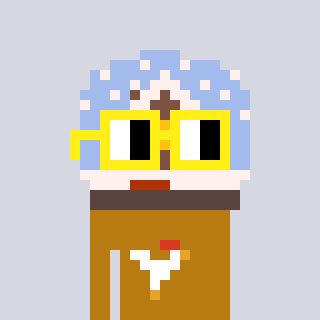
a pixel art character with square yellow glasses, a snow globe-shaped head and a gold-colored body on a cool background